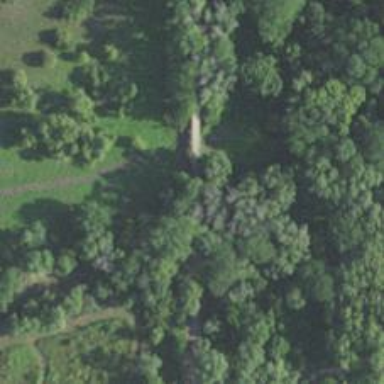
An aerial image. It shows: Cycleway passing over abandoned railway bridge.